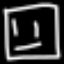
Label: square